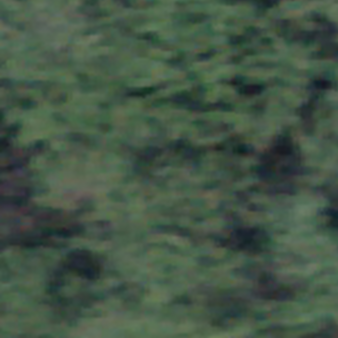
Label: other